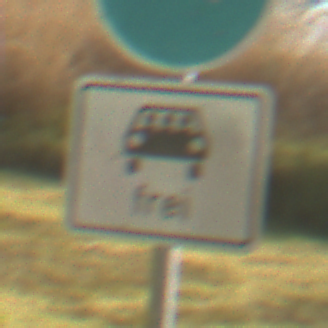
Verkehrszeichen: MehrfachbesetzePersonenkraftwagenFrei
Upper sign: Busssonderstreifen
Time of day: MorningAfternoon
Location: Outdoor (Nature)
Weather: PartlyCloudy
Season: NotSpecified
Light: Natural